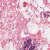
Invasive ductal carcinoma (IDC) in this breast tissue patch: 0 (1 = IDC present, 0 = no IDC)